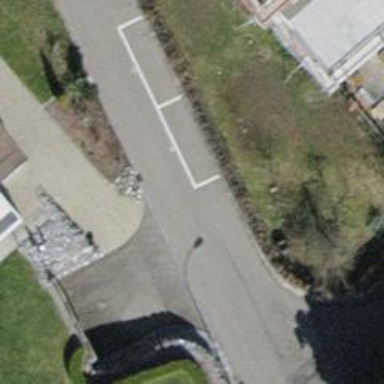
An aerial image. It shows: Residential road with asphalt surface and parallel parking lane on the left side.